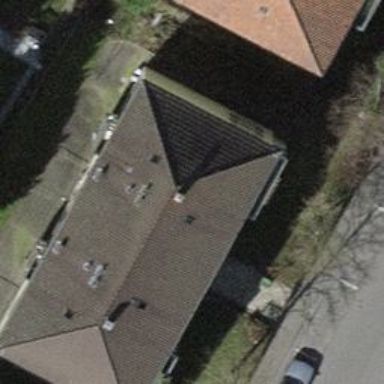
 while the building itself is cornsilk in color."